Question: There are several ways to lookup an EJB
I can connect to my ejb server by using this lookup, but only when I use a ConsoleClient.
'''
"ejb:" + appName + "/" + moduleName + "/" + distinctName + "/" + beanName + "!" + viewClassName)
'''
When I try this lookup on a tomcat application server (spring mvc project), this lookup won't work. Jboss responds with a ClassNotFoundException.
I assume there has to be another jndi lookup name? Unfortunately I couldn't find any helpful information on the web.
Edit:
my controller
'''
@RequestMapping(value = "login", method = RequestMethod.POST)
public LoginBeanRemote logIn(){
final Hashtable jndiProperties = new Hashtable();
jndiProperties.put(Context.URL_PKG_PREFIXES, "org.jboss.ejb.client.naming");
Context context = null;
try {
context = new InitialContext(jndiProperties);
} catch (NamingException e1) {
// TODO Auto-generated catch block
e1.printStackTrace();
}
final String appName = "foo_business";
final String moduleName = "foo_business";
final String distinctName = "";
final String beanName = "LoginBean";
// gesucht ist die klasse vom jboss , nicht die im frontend
final String viewClassName = "foo.business.login.LoginBeanRemote";
System.out.println("Looking EJB via JNDI ");
System.out.println("ejb:" + appName + "/" + moduleName + "/" + distinctName + "/" + beanName + "!" + viewClassName);
try {
return (LoginBeanRemote) context.lookup("ejb:" + appName + "/" + moduleName + "/" + distinctName + "/" + beanName + "!" + viewClassName);
} catch (NamingException e) {
// TODO Auto-generated catch block
e.printStackTrace();
}
return null;
}
'''
I put a jboss-ejb-client.properties file in my spring projects root folder
> endpoint.name=foo_business //project name
remote.connectionprovider.create.options.org.xnio.Options.SSL_ENABLED=false
remote.connections=default
remote.connection.default.host=127.0.0.1
remote.connection.default.port=4447
remote.connection.default.connect.options.org.xnio.Options.SASL_POLICY_NOANONYMOUS=false
first part of my LoginBean (which is deployed as a JAR file in my JBOSS;
'''
@Stateful
@Remote(LoginBeanRemote.class)
public class LoginBean implements LoginBeanRemote {
'''
Generated EJB lookup name:
'''
ejb:foo_business/foo_business//LoginBean!foo.business.login.LoginBeanRemote
'''
Error:
'''
javax.naming.NamingException: Could not load ejb proxy class recc.business.login.LoginBeanRemote [Root exception is java.lang.ClassNotFoundException: recc.business.login.LoginBeanRemote]
at org.jboss.ejb.client.naming.ejb.EjbNamingContext.createEjbProxy(EjbNamingContext.java:108)
at org.jboss.ejb.client.naming.ejb.EjbNamingContext.lookup(EjbNamingContext.java:96)
at javax.naming.InitialContext.lookup(Unknown Source)
at recc.frontend.controller.UserController.logIn(UserController.java:161)
at sun.reflect.NativeMethodAccessorImpl.invoke0(Native Method)
at sun.reflect.NativeMethodAccessorImpl.invoke(Unknown Source)
at sun.reflect.DelegatingMethodAccessorImpl.invoke(Unknown Source)
at java.lang.reflect.Method.invoke(Unknown Source)
at org.springframework.web.method.support.InvocableHandlerMethod.invoke(InvocableHandlerMethod.java:213)
at org.springframework.web.method.support.InvocableHandlerMethod.invokeForRequest(InvocableHandlerMethod.java:126)
at org.springframework.web.servlet.mvc.method.annotation.ServletInvocableHandlerMethod.invokeAndHandle(ServletInvocableHandlerMethod.java:96)
at org.springframework.web.servlet.mvc.method.annotation.RequestMappingHandlerAdapter.invokeHandlerMethod(RequestMappingHandlerAdapter.java:617)
at org.springframework.web.servlet.mvc.method.annotation.RequestMappingHandlerAdapter.handleInternal(RequestMappingHandlerAdapter.java:578)
at org.springframework.web.servlet.mvc.method.AbstractHandlerMethodAdapter.handle(AbstractHandlerMethodAdapter.java:80)
at org.springframework.web.servlet.DispatcherServlet.doDispatch(DispatcherServlet.java:923)
at org.springframework.web.servlet.DispatcherServlet.doService(DispatcherServlet.java:852)
at org.springframework.web.servlet.FrameworkServlet.processRequest(FrameworkServlet.java:882)
at org.springframework.web.servlet.FrameworkServlet.doPost(FrameworkServlet.java:789)
at javax.servlet.http.HttpServlet.service(HttpServlet.java:641)
at javax.servlet.http.HttpServlet.service(HttpServlet.java:722)
at org.apache.catalina.core.ApplicationFilterChain.internalDoFilter(ApplicationFilterChain.java:304)
at org.apache.catalina.core.ApplicationFilterChain.doFilter(ApplicationFilterChain.java:210)
at org.apache.catalina.core.StandardWrapperValve.invoke(StandardWrapperValve.java:240)
at org.apache.catalina.core.StandardContextValve.invoke(StandardContextValve.java:164)
at org.apache.catalina.authenticator.AuthenticatorBase.invoke(AuthenticatorBase.java:462)
at org.apache.catalina.core.StandardHostValve.invoke(StandardHostValve.java:164)
at org.apache.catalina.valves.ErrorReportValve.invoke(ErrorReportValve.java:100)
at org.apache.catalina.valves.AccessLogValve.invoke(AccessLogValve.java:562)
at org.apache.catalina.core.StandardEngineValve.invoke(StandardEngineValve.java:118)
at org.apache.catalina.connector.CoyoteAdapter.service(CoyoteAdapter.java:395)
at org.apache.coyote.http11.Http11Processor.process(Http11Processor.java:250)
at org.apache.coyote.http11.Http11Protocol$Http11ConnectionHandler.process(Http11Protocol.java:188)
at org.apache.coyote.http11.Http11Protocol$Http11ConnectionHandler.process(Http11Protocol.java:166)
at org.apache.tomcat.util.net.JIoEndpoint$SocketProcessor.run(JIoEndpoint.java:302)
at java.util.concurrent.ThreadPoolExecutor.runWorker(Unknown Source)
at java.util.concurrent.ThreadPoolExecutor$Worker.run(Unknown Source)
at java.lang.Thread.run(Unknown Source)
Caused by: java.lang.ClassNotFoundException: recc.business.login.LoginBeanRemote
at org.apache.catalina.loader.WebappClassLoader.loadClass(WebappClassLoader.java:1676)
at org.apache.catalina.loader.WebappClassLoader.loadClass(WebappClassLoader.java:1521)
at java.lang.Class.forName0(Native Method)
at java.lang.Class.forName(Unknown Source)
at org.jboss.ejb.client.naming.ejb.EjbNamingContext.createEjbProxy(EjbNamingContext.java:106)
... 36 foo
'''
EDIT:
I added the ejb-project.jar to my classpath.
Also I added the ejb package to my spring project and I put the 'LoginBeanRemote' there.
So far the Project does not respond with an ClassNotFound error.
When I debug the created LoginBeanRemote it contails:
'''
Proxy for remote EJB StatelessEJBLocator{appName='foo_business', moduleName='foo_business', distinctName='', beanName='LoginBean', view='interface foo.business.login.LoginBeanRemote'}
'''
There is no exception during lookup.
'''
LoginBeanRemote remote = (LoginBeanRemote) context.lookup("ejb:"
+ appName + "/" + moduleName + "/" + distinctName + "/"
+ beanName + "!" + viewClassName);
return remote;
'''
When I try to call a function of the bean, it will cause an exception
'''
System.out.println(remote.helloBean());
'''
Full Message:
'''
Aug 30, 2013 11:26:21 AM org.apache.catalina.core.StandardWrapperValve invoke
SEVERE: Servlet.service() for servlet [appServlet] in context with path [/test] threw exception [Request processing failed; nested exception is java.lang.IllegalStateException: No EJB receiver available for handling [appName:foo_business,modulename:foo_business,distinctname:] combination for invocation context org.jboss.ejb.client.EJBClientInvocationContext@c7c0866] with root cause
java.lang.IllegalStateException: No EJB receiver available for handling [appName:foo_business,modulename:foo_business,distinctname:] combination for invocation context org.jboss.ejb.client.EJBClientInvocationContext@c7c0866
at org.jboss.ejb.client.EJBClientContext.requireEJBReceiver(EJBClientContext.java:584)
at org.jboss.ejb.client.ReceiverInterceptor.handleInvocation(ReceiverInterceptor.java:119)
at org.jboss.ejb.client.EJBClientInvocationContext.sendRequest(EJBClientInvocationContext.java:181)
at org.jboss.ejb.client.EJBInvocationHandler.doInvoke(EJBInvocationHandler.java:136)
at org.jboss.ejb.client.EJBInvocationHandler.doInvoke(EJBInvocationHandler.java:121)
at org.jboss.ejb.client.EJBInvocationHandler.invoke(EJBInvocationHandler.java:104)
at com.sun.proxy.$Proxy10.helloBean(Unknown Source)
at foo.frontend.controller.UserController.logIn(UserController.java:167)
at sun.reflect.NativeMethodAccessorImpl.invoke0(Native Method)
at sun.reflect.NativeMethodAccessorImpl.invoke(Unknown Source)
at sun.reflect.DelegatingMethodAccessorImpl.invoke(Unknown Source)
at java.lang.reflect.Method.invoke(Unknown Source)
at org.springframework.web.method.support.InvocableHandlerMethod.invoke(InvocableHandlerMethod.java:213)
at org.springframework.web.method.support.InvocableHandlerMethod.invokeForRequest(InvocableHandlerMethod.java:126)
at org.springframework.web.servlet.mvc.method.annotation.ServletInvocableHandlerMethod.invokeAndHandle(ServletInvocableHandlerMethod.java:96)
at org.springframework.web.servlet.mvc.method.annotation.RequestMappingHandlerAdapter.invokeHandlerMethod(RequestMappingHandlerAdapter.java:617)
at org.springframework.web.servlet.mvc.method.annotation.RequestMappingHandlerAdapter.handleInternal(RequestMappingHandlerAdapter.java:578)
at org.springframework.web.servlet.mvc.method.AbstractHandlerMethodAdapter.handle(AbstractHandlerMethodAdapter.java:80)
at org.springframework.web.servlet.DispatcherServlet.doDispatch(DispatcherServlet.java:923)
at org.springframework.web.servlet.DispatcherServlet.doService(DispatcherServlet.java:852)
at org.springframework.web.servlet.FrameworkServlet.processRequest(FrameworkServlet.java:882)
at org.springframework.web.servlet.FrameworkServlet.doPost(FrameworkServlet.java:789)
at javax.servlet.http.HttpServlet.service(HttpServlet.java:641)
at javax.servlet.http.HttpServlet.service(HttpServlet.java:722)
at org.apache.catalina.core.ApplicationFilterChain.internalDoFilter(ApplicationFilterChain.java:304)
at org.apache.catalina.core.ApplicationFilterChain.doFilter(ApplicationFilterChain.java:210)
at org.apache.catalina.core.StandardWrapperValve.invoke(StandardWrapperValve.java:240)
at org.apache.catalina.core.StandardContextValve.invoke(StandardContextValve.java:164)
at org.apache.catalina.authenticator.AuthenticatorBase.invoke(AuthenticatorBase.java:462)
at org.apache.catalina.core.StandardHostValve.invoke(StandardHostValve.java:164)
at org.apache.catalina.valves.ErrorReportValve.invoke(ErrorReportValve.java:100)
at org.apache.catalina.valves.AccessLogValve.invoke(AccessLogValve.java:562)
at org.apache.catalina.core.StandardEngineValve.invoke(StandardEngineValve.java:118)
at org.apache.catalina.connector.CoyoteAdapter.service(CoyoteAdapter.java:395)
at org.apache.coyote.http11.Http11Processor.process(Http11Processor.java:250)
at org.apache.coyote.http11.Http11Protocol$Http11ConnectionHandler.process(Http11Protocol.java:188)
at org.apache.coyote.http11.Http11Protocol$Http11ConnectionHandler.process(Http11Protocol.java:166)
at org.apache.tomcat.util.net.JIoEndpoint$SocketProcessor.run(JIoEndpoint.java:302)
at java.util.concurrent.ThreadPoolExecutor.runWorker(Unknown Source)
at java.util.concurrent.ThreadPoolExecutor$Worker.run(Unknown Source)
at java.lang.Thread.run(Unknown Source)
'''
EDIT: I just shut down the JBoss and the same error appeared.
I don't think there is any connection with the Jboss, at all.
Edit:
I just updated my code:
'''
InitialContext context = null;
try {
final Properties initialContextProperties = new Properties();
initialContextProperties.put(Context.INITIAL_CONTEXT_FACTORY,
"org.jboss.naming.remote.client.InitialContextFactory");
initialContextProperties.put(Context.PROVIDER_URL,
"remote://localhost:4447");
initialContextProperties.put(Context.URL_PKG_PREFIXES,
"org.jboss.ejb.client.naming");
initialContextProperties
.put("jboss.naming.client.connect.options.org.xnio.Options.SASL_POLICY_NOPLAINTEXT",
"false");
initialContextProperties.put(Context.SECURITY_PRINCIPAL, "myapplicationrealmuser");
initialContextProperties
.put(Context.SECURITY_CREDENTIALS, "mypass");
EJBClientConfiguration cc = new PropertiesBasedEJBClientConfiguration(
initialContextProperties);
ContextSelector<EJBClientContext> selector = new ConfigBasedEJBClientContextSelector(
cc);
EJBClientContext.setSelector(selector);
context = new InitialContext(initialContextProperties);
} catch (NamingException e1) {
// TODO Auto-generated catch block
e1.printStackTrace();
}
System.out.println("Looking EJB via JNDI ");
try {
LoginBeanRemote remote = (LoginBeanRemote) context
.lookup("java:global/foo_business/LoginBean!foo.business.login.LoginBeanRemote");
System.out.println(remote.helloBean());
} catch (NamingException e) {
// TODO Auto-generated catch block
e.printStackTrace();
}
return null;
'''
This will return an NameNotFoundException during lookup. I've tried all kinds of lookup names but it won't work like this. Am I missing some configuration?
error:
'''
javax.naming.NameNotFoundException: global/foo_business/LoginBean!foo.business.login.LoginBeanRemote -- service jboss.naming.context.java.jboss.exported.global.foo_business."LoginBean!foo.business.login.LoginBeanRemote"
at org.jboss.as.naming.ServiceBasedNamingStore.lookup(ServiceBasedNamingStore.java:97)
at org.jboss.as.naming.NamingContext.lookup(NamingContext.java:178)
at org.jboss.naming.remote.protocol.v1.Protocol$1.handleServerMessage(Protocol.java:127)
at org.jboss.naming.remote.protocol.v1.RemoteNamingServerV1$MessageReciever$1.run(RemoteNamingServerV1.java:73)
at java.util.concurrent.ThreadPoolExecutor.runWorker(Unknown Source)
at java.util.concurrent.ThreadPoolExecutor$Worker.run(Unknown Source)
at java.lang.Thread.run(Unknown Source)
'''
JBOSS Console JNDI Informations:

Edit:
I deployed the EJB as a EAR file, still receiving the same exception
'''
javax.naming.NameNotFoundException: global/foo_business_ear-ear/foo_business_ear-ejb/LoginBean!foo.business.login.LoginBeanRemote -- service jboss.naming.context.java.jboss.exported.global.foo_business_ear-ear.foo_business_ear-ejb."LoginBean!foo.business.login.LoginBeanRemote"
at org.jboss.as.naming.ServiceBasedNamingStore.lookup(ServiceBasedNamingStore.java:97)
at org.jboss.as.naming.NamingContext.lookup(NamingContext.java:178)
at org.jboss.naming.remote.protocol.v1.Protocol$1.handleServerMessage(Protocol.java:127)
at org.jboss.naming.remote.protocol.v1.RemoteNamingServerV1$MessageReciever$1.run(RemoteNamingServerV1.java:73)
at java.util.concurrent.ThreadPoolExecutor.runWorker(Unknown Source)
at java.util.concurrent.ThreadPoolExecutor$Worker.run(Unknown Source)
at java.lang.Thread.run(Unknown Source)
ERROR: org.jboss.naming.remote.protocol.v1.RemoteNamingStoreV1 - Channel end notification received, closing channel Channel ID ef1b671f (outbound) of Remoting connection 6af39445 to localhost/127.0.0.1:4447
'''
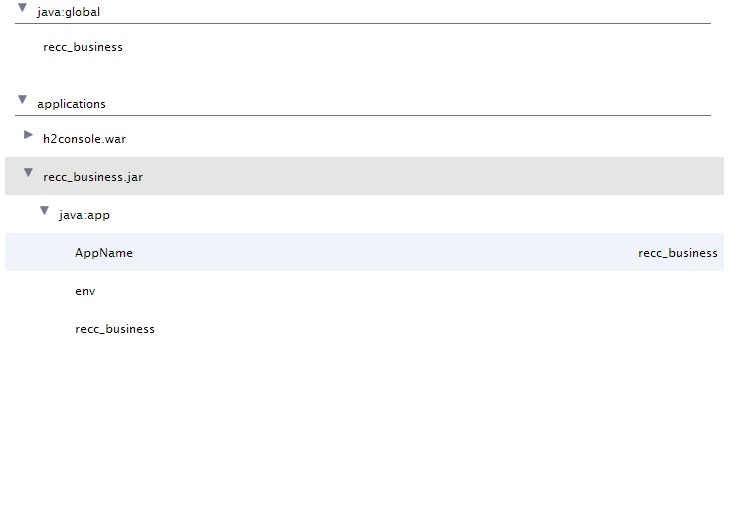
Answer: Tomcat as the client has to be considered as a client which does not run in the same application server container. So you have to package all relevant classes/interfaces into the .war file which is deployed on Tomcat.
Looking at the stack trace: The JBoss does respond, it's the JBoss who reports that a class is missing:
> at org.jboss.ejb..naming.ejb.EjbNamingContext.createEjbProxy
The actual error (missing class) is packaged in a 'NamingException'.
So you have to put the relevant classes into the .war file for Tomcat: It's probably your remote interface 'recc.business.login.LoginBeanRemote'.
I always have EJB classes (implementation) and their interfaces in two separate packages, and the EJB client gets a .jar file which just contains the interfaces (and possibly exceptions). So a .jar consisting of interfaces and possibly exceptions gets packaged into the .war for the client.
---
Generally speaking these items have to be checked, if a stand-alone client fails to work
- 'jboss-client.jar'- - 'InitialContext'-
---
Appendix: Properties for 'InitialContext':
'''
final Properties initialContextProperties = new Properties();
initialContextProperties.put(Context.INITIAL_CONTEXT_FACTORY,
"org.jboss.naming.remote.client.InitialContextFactory");
initialContextProperties.put(Context.PROVIDER_URL,
"remote://localhost:4447");
initialContextProperties.put(Context.URL_PKG_PREFIXES,
"org.jboss.ejb.client.naming");
// See .../jboss-7/standalone/configuration/application-users.properties
initialContextProperties.put(Context.SECURITY_PRINCIPAL, "user");
initialContextProperties.put(Context.SECURITY_CREDENTIALS, "password");
'''
I have tested these settings, and it's confirmed by <URL>. There is no need neither for 'jndi.properties' nor for 'jboss-ejb-client.properties'.
Related: <URL>